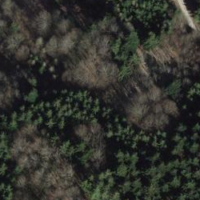
EUNIS habitat code: 44
Species observed at this site:
Pteridium aquilinum